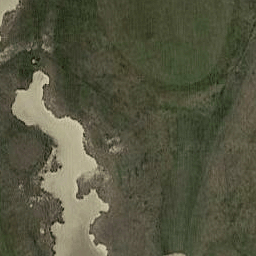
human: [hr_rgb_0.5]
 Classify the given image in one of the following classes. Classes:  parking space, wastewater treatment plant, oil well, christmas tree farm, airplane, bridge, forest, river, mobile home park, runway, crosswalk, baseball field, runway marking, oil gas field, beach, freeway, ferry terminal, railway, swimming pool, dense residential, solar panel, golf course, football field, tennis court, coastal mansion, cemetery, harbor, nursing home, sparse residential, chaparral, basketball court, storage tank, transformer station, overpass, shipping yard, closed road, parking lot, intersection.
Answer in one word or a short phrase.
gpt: golf course